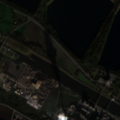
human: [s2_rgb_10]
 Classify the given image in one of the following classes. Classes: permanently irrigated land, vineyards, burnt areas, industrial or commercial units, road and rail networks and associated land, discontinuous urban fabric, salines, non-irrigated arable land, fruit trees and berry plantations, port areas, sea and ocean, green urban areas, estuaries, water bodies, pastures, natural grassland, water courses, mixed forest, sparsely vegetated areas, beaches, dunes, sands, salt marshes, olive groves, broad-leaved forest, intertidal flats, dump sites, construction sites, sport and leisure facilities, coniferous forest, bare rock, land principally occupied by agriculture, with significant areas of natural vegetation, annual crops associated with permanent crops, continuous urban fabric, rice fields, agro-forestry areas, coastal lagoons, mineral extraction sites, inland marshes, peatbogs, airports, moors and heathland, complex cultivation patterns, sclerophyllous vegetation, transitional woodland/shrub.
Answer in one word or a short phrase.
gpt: discontinuous urban fabric, industrial or commercial units, pastures, complex cultivation patterns, water courses, water bodies